Question: I have a very screwed up view system going on. I go through a couple of modal views and then want to jump back to my original view (looping back on itself). Only problem is that it keeps allocating new views on top of others until I run out of memory and the app crashes. How do I tell my app that I am never coming back to the previews view controller and that it should release the memory blocks? I want to do something like this:
self.presentingViewController = nil;
But it's read only and the more I think about it just can't work like that.
Here is my storyboard.

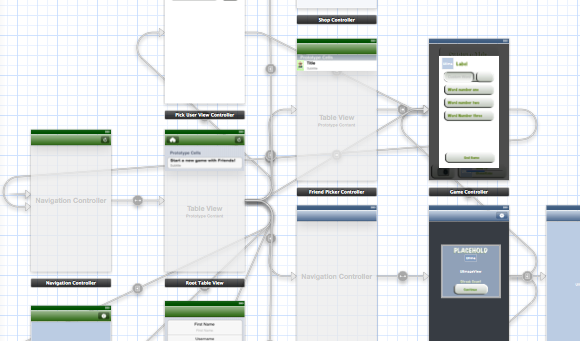
Answer: It is not entirely clear what you are doing and why it does not work as you expect, but I think that the following approach should work for you:
1. I start at the "root table view" then I do a modal
2. *then from the view with the "placehold" text I modal to the game controller
3. then I want to modal back to the navcontroller/root table view.
I assume that you are doing 1. and 2 using '- presentViewController:animated:completion:' (or the now deprecated '- presentModalViewController:animated:').
In order to do 3., you have to call:
'[self.presentingController dismissViewControllerAnimated:ZZZ completion:nil];'
This will dismiss all the modal view controllers from the root table view down to the one you are dismissing.
If you are already doing this and it does not work as you want, I think it could be because you are dismissing the modal view controllers and the presenting a new one within the same run loop cycle. To get around this, simply define a method in your root controller, say:
'''
- (void)presentFirstViewController {
[self presentViewController:xxxxx animated:YES completion:nil];
}
'''
later you dismiss the modal controller doing:
'''
self.presenting.Controller dismissViewControllerAnimated:YES completion:nil];
'''
and present the new one doing:
'''
[rootController performSelector:@selector(presentFirstViewController) withObject:nil afterDelay:0.0];
'''
This last step would provide some time for the run loop to clean up things when dismissing, and successively present the modal controller.
Hoper this helps.